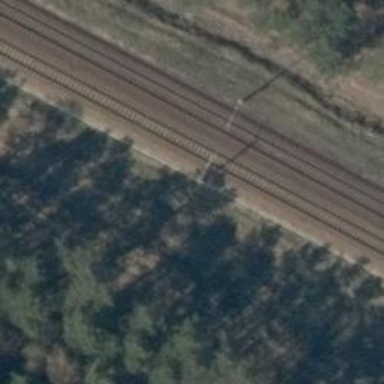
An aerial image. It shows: Milestone along the railway track with catenary mast.